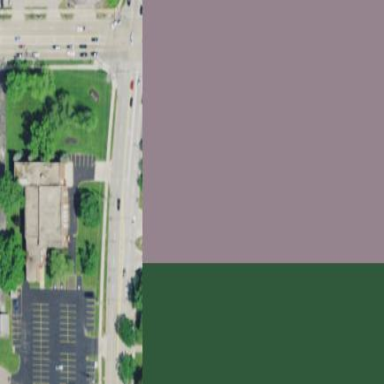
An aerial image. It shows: Retail building.